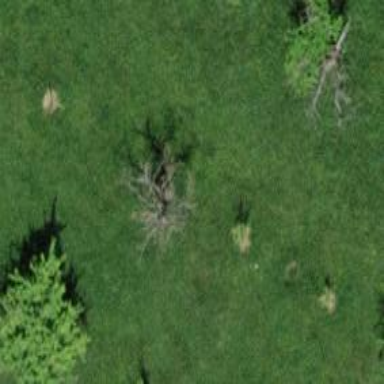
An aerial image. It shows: Broadleaved tree with lush leaves.